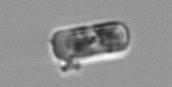
Label: Guinardia_delicatula